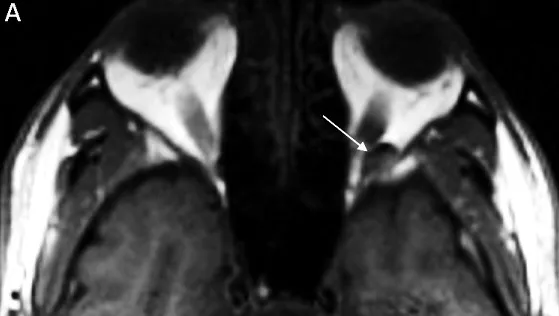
Axial images of orbital MRI showing a left intra-orbital process which is low signal in T1.
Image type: radiology (mri)